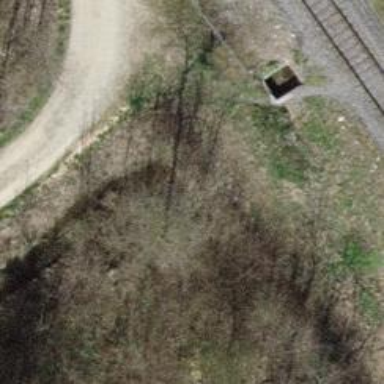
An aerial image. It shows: Culvert tunnel passing through ditch.